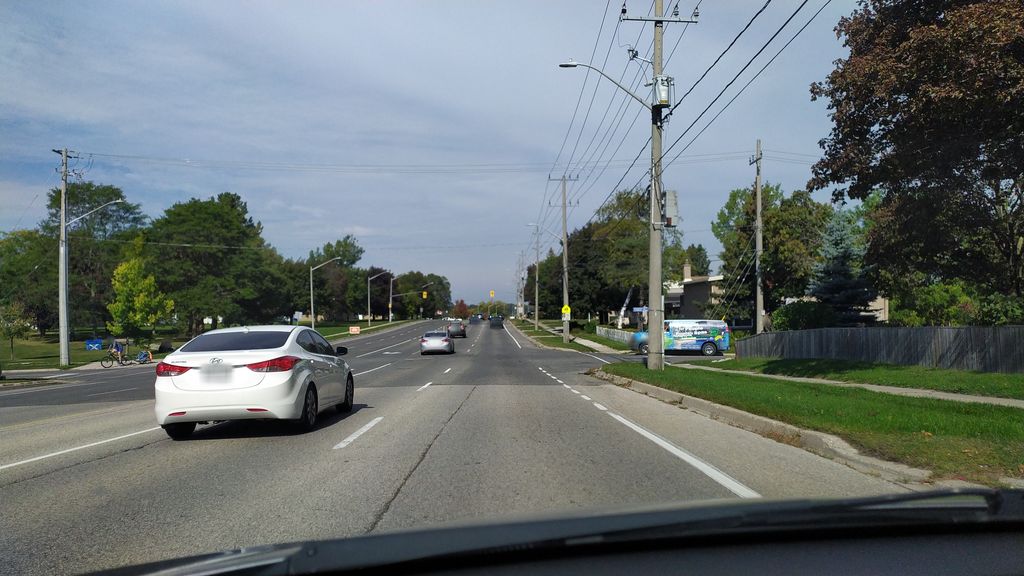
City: kitchener-waterloo